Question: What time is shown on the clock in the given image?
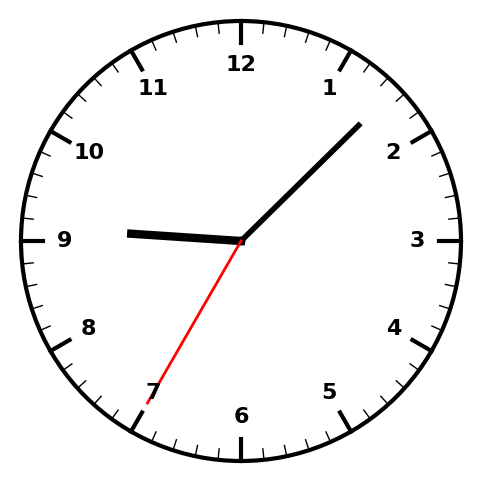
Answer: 09:07:35